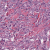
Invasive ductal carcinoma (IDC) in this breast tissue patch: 1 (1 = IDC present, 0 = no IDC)